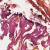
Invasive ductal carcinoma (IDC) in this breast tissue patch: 0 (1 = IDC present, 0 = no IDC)